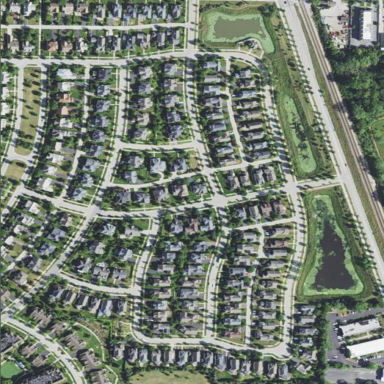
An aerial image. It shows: Residential area within neighborhood.